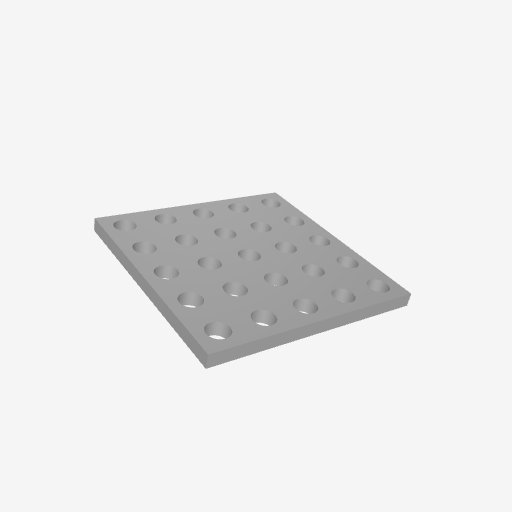
Part: GridPlate5x5H